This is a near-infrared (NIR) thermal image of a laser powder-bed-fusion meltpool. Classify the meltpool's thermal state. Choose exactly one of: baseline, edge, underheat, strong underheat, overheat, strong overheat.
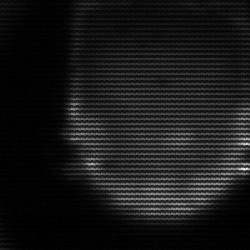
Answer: edge